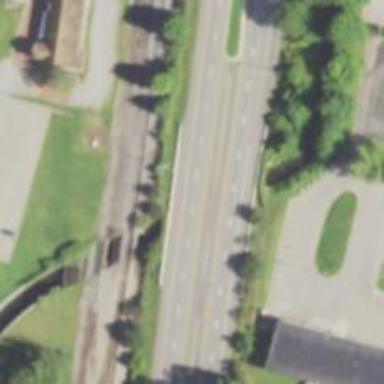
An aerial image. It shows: Expressway with asphalt surface classified as trunk highway.